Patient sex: F
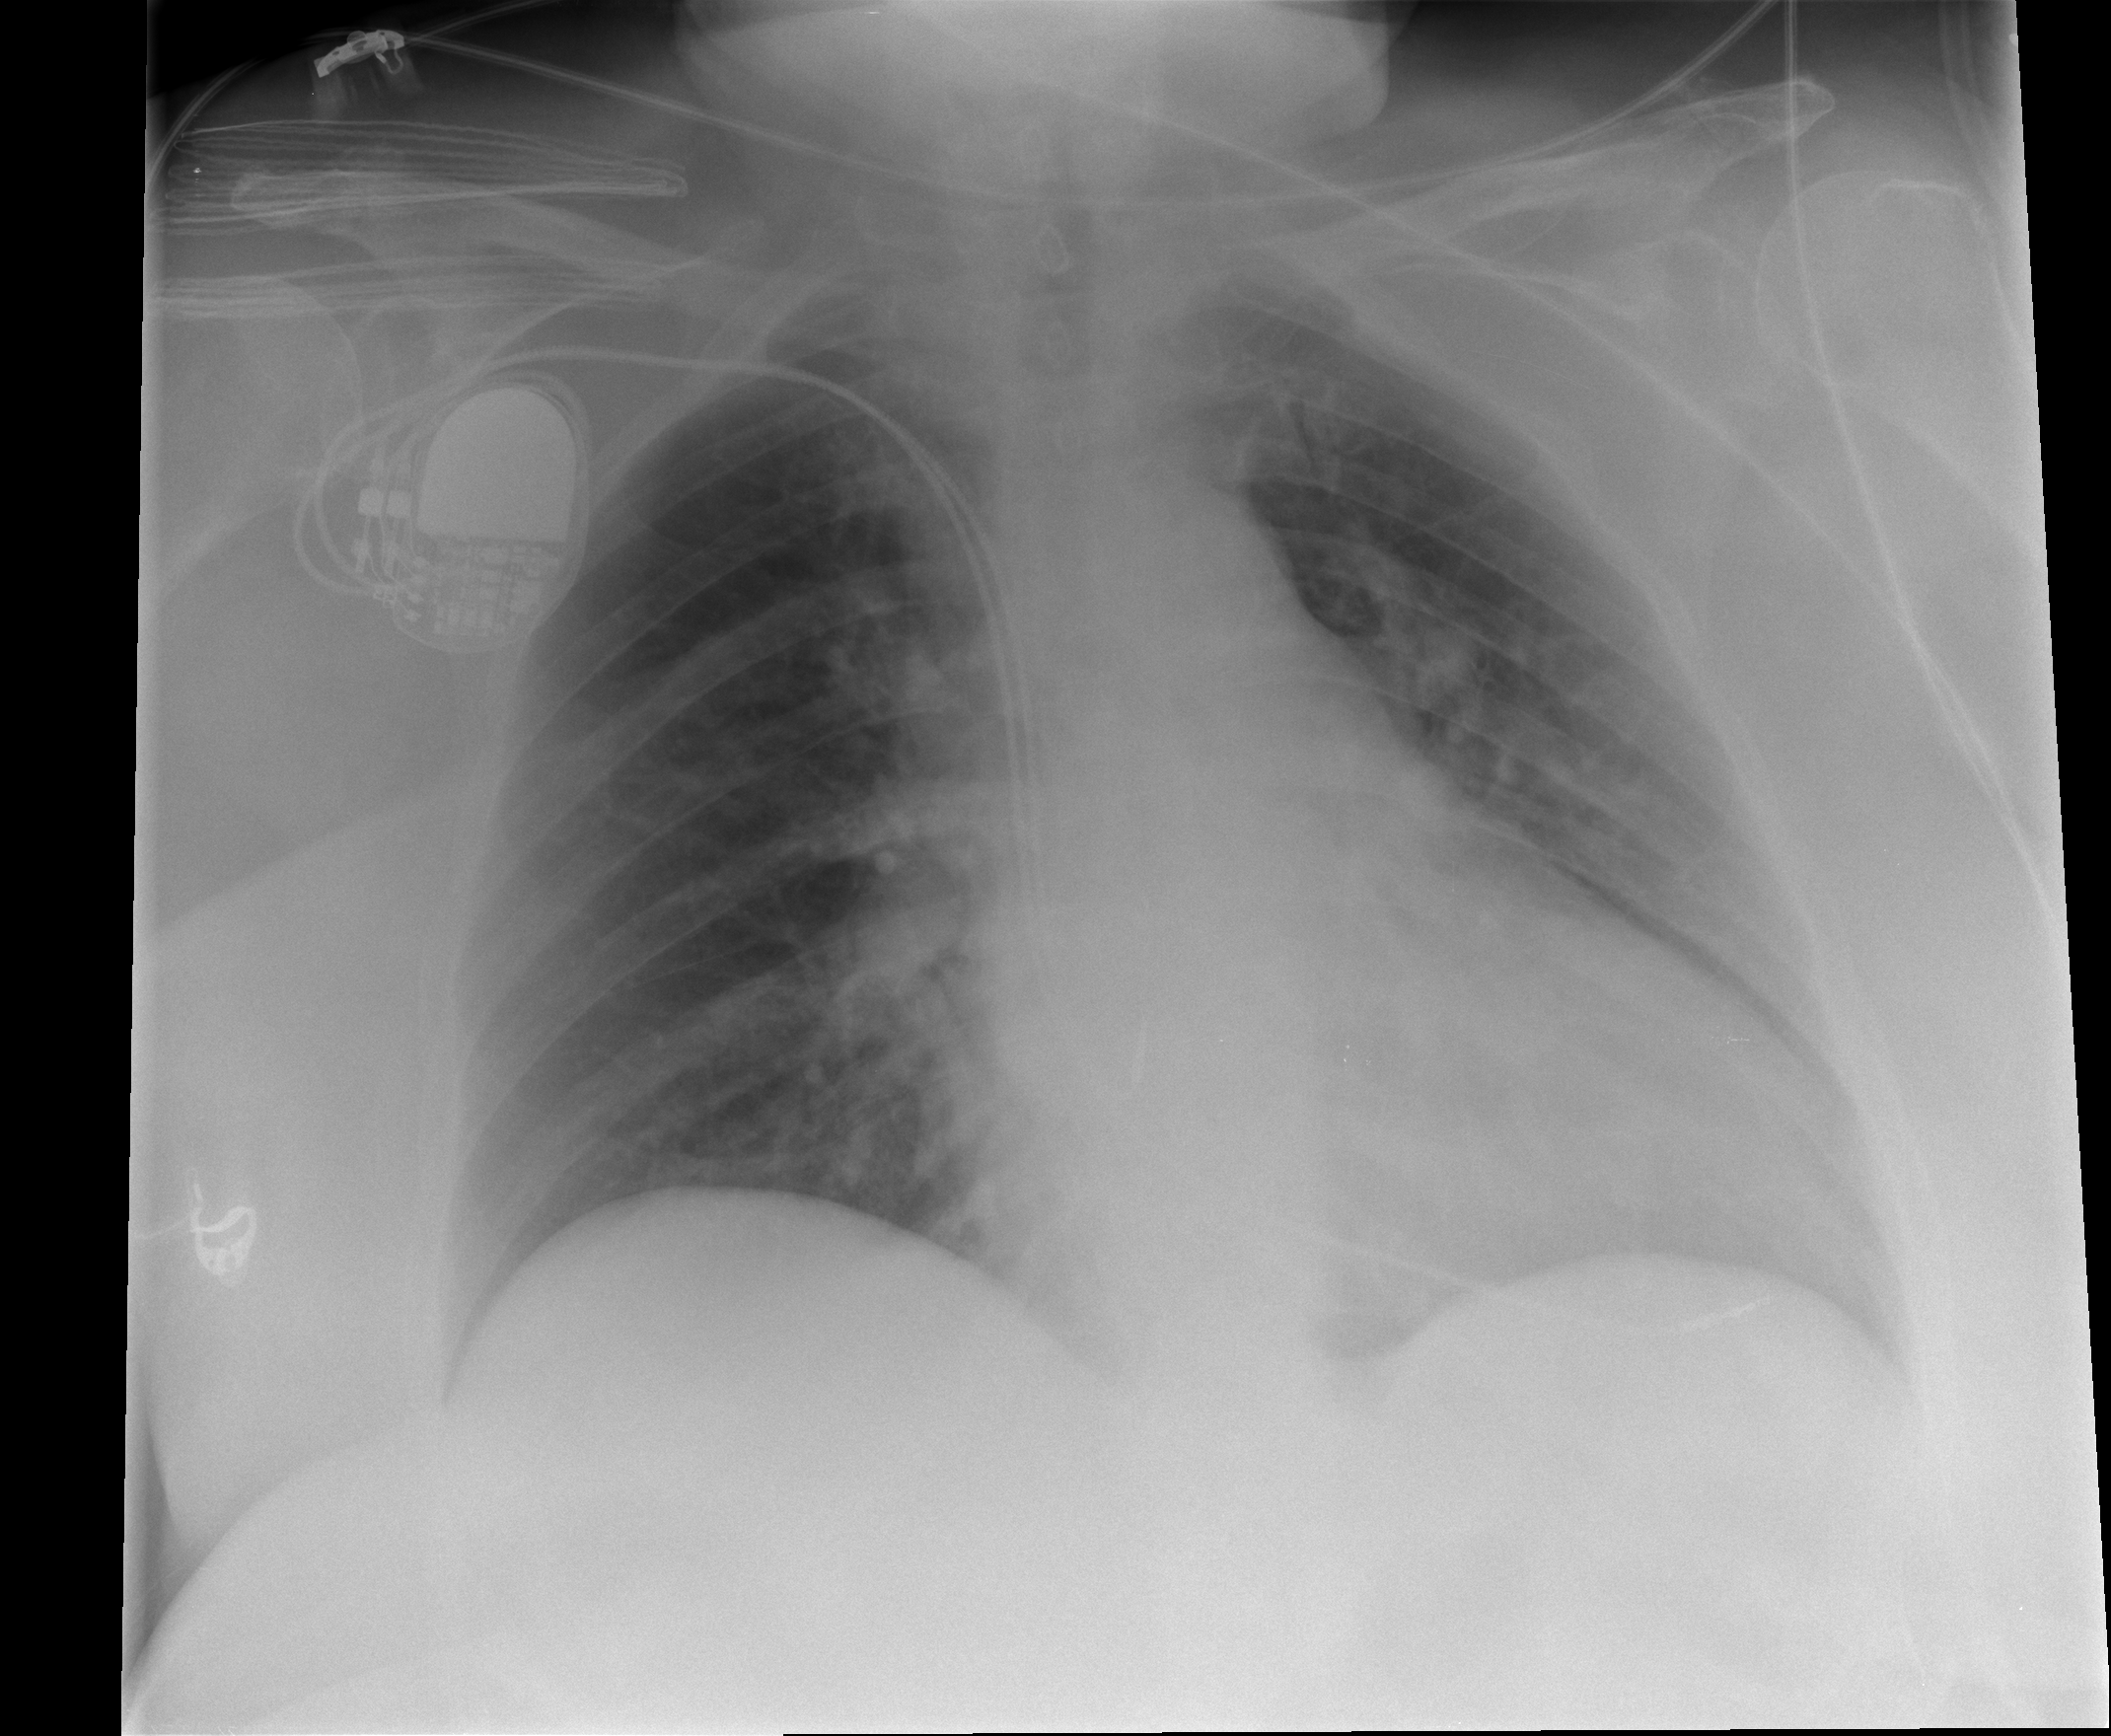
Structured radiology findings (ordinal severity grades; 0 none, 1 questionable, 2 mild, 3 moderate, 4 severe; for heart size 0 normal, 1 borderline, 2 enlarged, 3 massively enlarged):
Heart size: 2
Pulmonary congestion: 2
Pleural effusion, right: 0
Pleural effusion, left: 0
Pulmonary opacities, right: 2
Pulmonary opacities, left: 2
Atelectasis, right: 0
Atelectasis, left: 0